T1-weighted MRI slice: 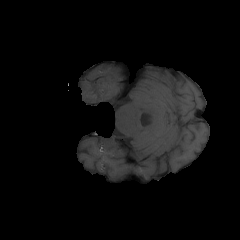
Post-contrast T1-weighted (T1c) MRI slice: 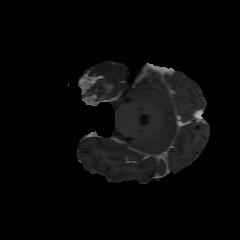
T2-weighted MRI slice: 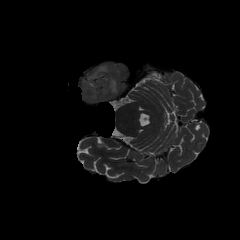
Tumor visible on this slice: yes